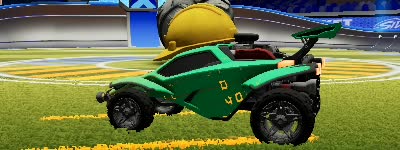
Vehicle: octane